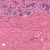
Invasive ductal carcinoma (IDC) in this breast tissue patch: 0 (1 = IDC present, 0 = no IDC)